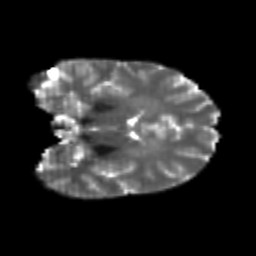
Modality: T2w
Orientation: coronal
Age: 20
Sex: female
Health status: healthy
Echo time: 0.074 s